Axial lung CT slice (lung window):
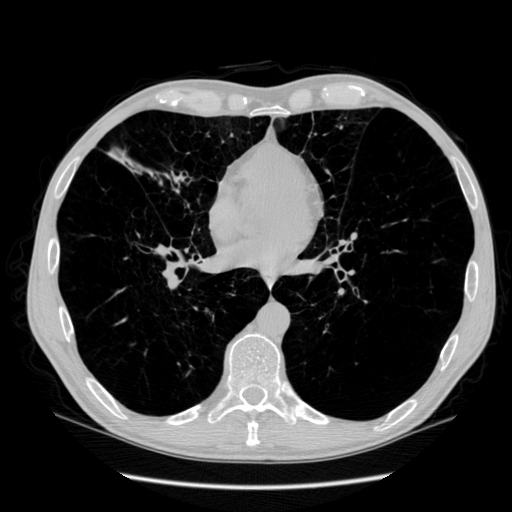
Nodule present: no